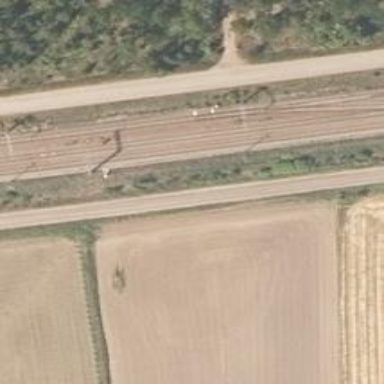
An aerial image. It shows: Railway track with continuous electrified contact line.